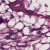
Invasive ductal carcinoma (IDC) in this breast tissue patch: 0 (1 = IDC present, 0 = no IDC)